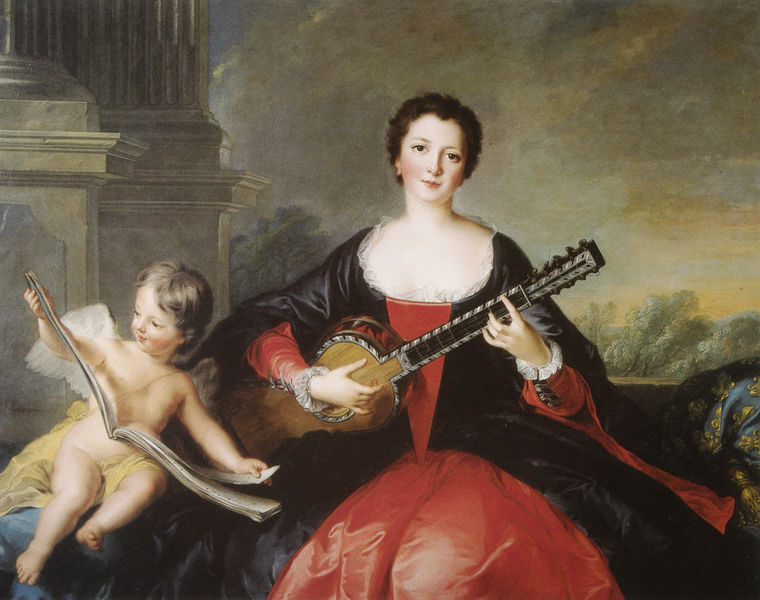
Titel: Mademoiselle de Beaujolais
Künstler: Jean-Marc Nattier
Institution: Privatsammlung.
Schlagwörter: baum, blau, dunkel, flügel, gemälde, haut, himmel, nackt, umhang, weiß, wolken, bäume, dreieck, gelb, landschaft, ocker, sitzen, abend, bewegung, braun, finger, frankreich, frau, grau, haar, hell, hintergrund, kleid, licht, marmor, mund, orange, pfeiler, schwarz, säule, säulen, ölbild, blick, dame, gebäude, rot, tuch, beige, architektur, augen, barock, blass, falten, halten, kleidung, kragen, sockel, spitze, ärmel, hände, instrument, portrait, dämmerung, natur, wind, busch, büsche, gebüsch, kirche, gewand, gold, haare, mantel, reich, stoff, decke, kind, spitzen, gitarre, musik, musiker, dekolletee, dekoltee, england, frontal, lippen, locken, seide, engel, kannelierung, putte, putto, lächeln, wangen, sitz, noten, sonnenuntergang, ölgemälde, kissen, spielen, lesen, musizieren, notenheft, bett, metall, podest, abendstimmung, satin, griff, spiel, buch, manschette, heiter, allegorie, intarsien, liege, seiten, singen, bäckchen, venus, tempel, laute, saiten, basis, lilien, musikerin, speck, blättern, kanelluren, kleide, notenbuch, endel, musiziere, lautenspielerin, mätresse, pode, polter, abendlied, lieerbuch, gerader blick, frau laute engel